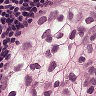
Metastatic tissue present: yes